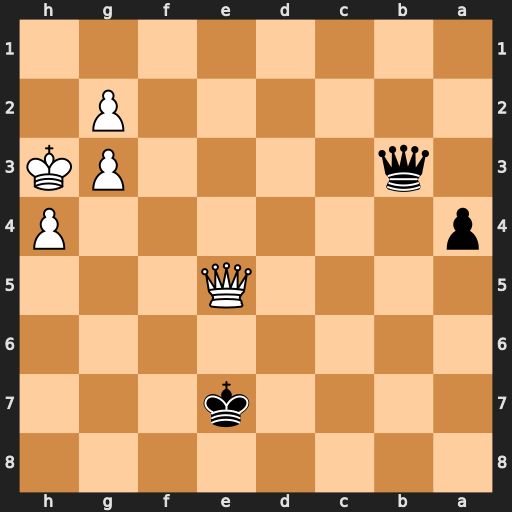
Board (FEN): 8/4k3/8/4Q3/p6P/1q4PK/6P1/8
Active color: b
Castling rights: -
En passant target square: -
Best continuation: Qe6+ Qxe6+ Kxe6